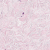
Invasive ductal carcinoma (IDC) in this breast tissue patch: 0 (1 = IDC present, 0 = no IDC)